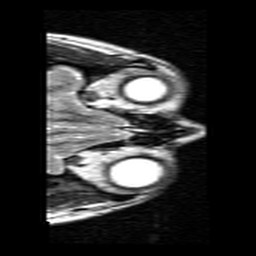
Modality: T2w
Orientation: axial
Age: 29
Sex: female
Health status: ill
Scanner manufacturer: siemens
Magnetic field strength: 3 T
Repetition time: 8 s
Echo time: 0.085 s